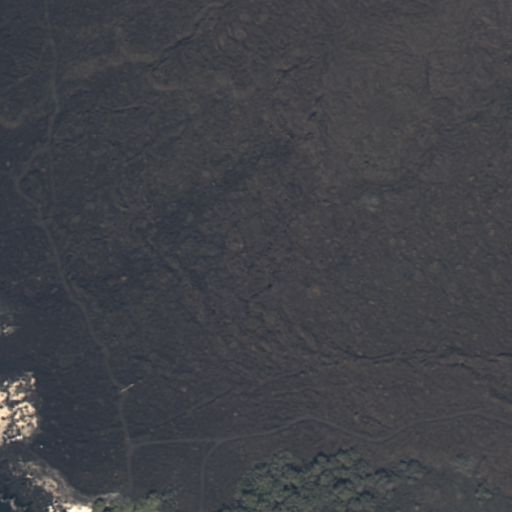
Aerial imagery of lava area in Hawaii named Kīpukakaulanamauna containing only unknown